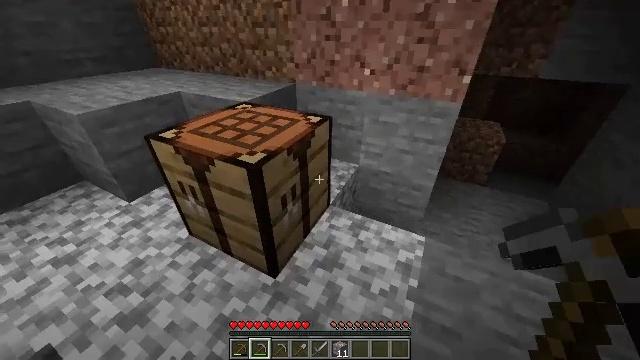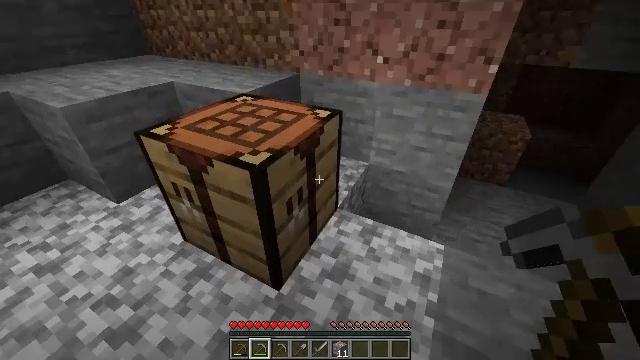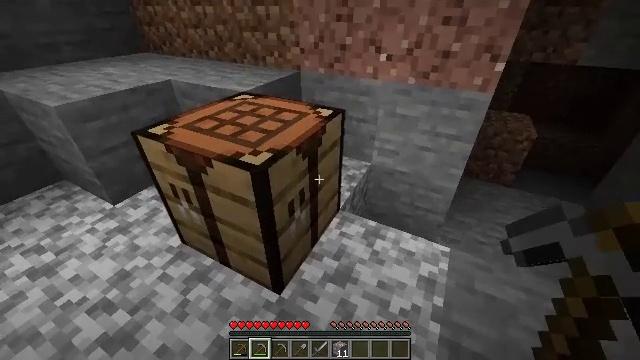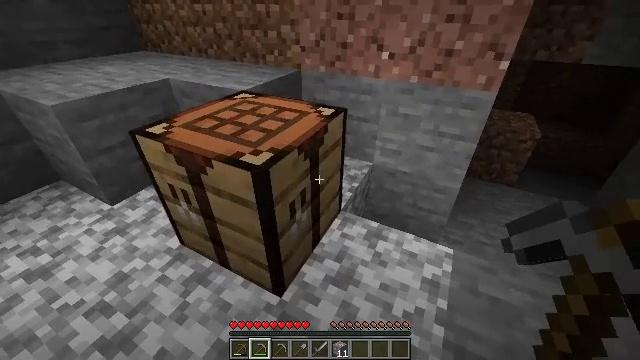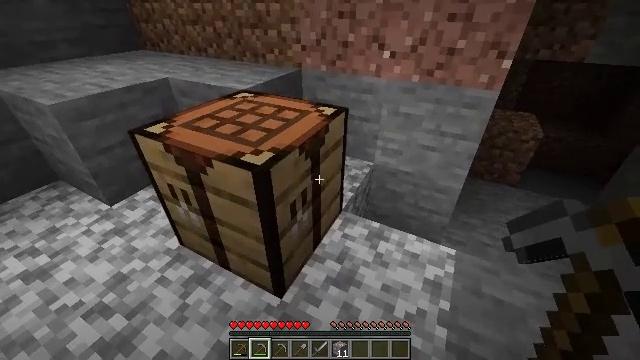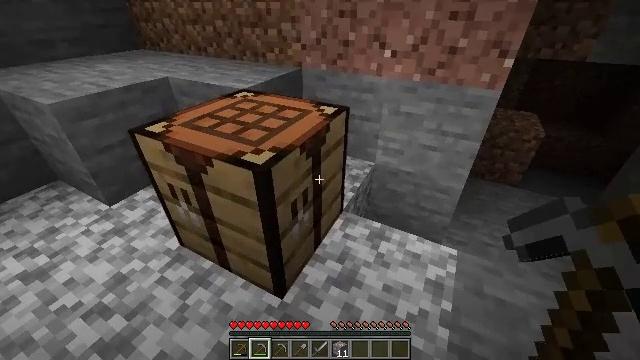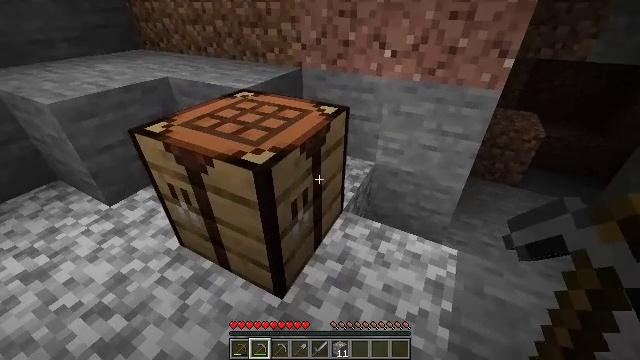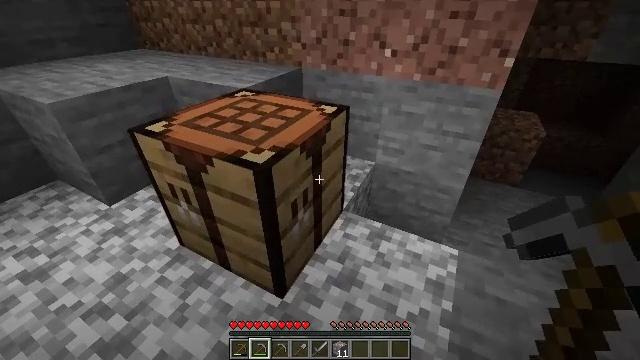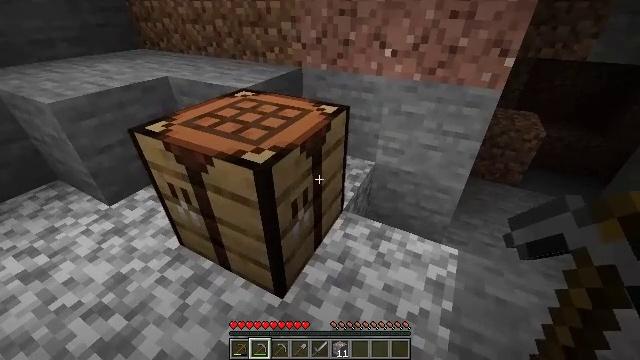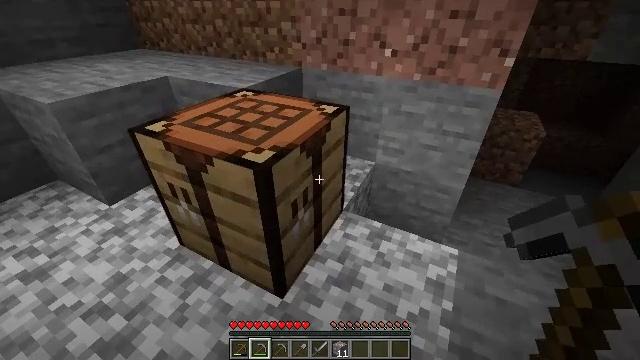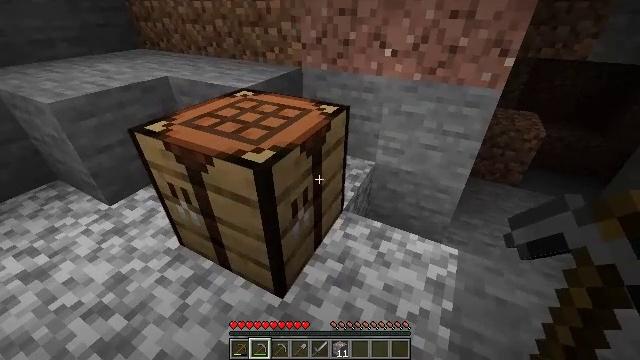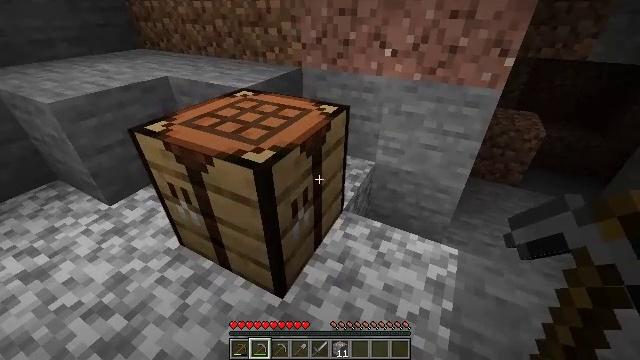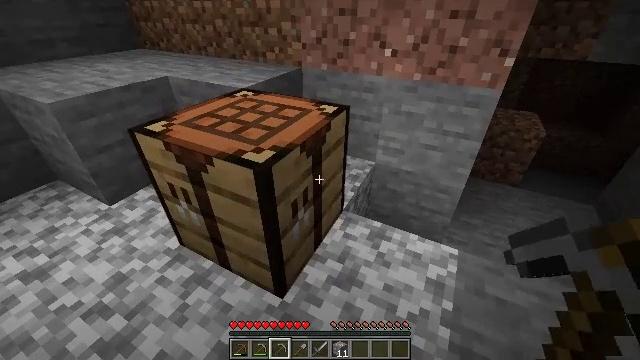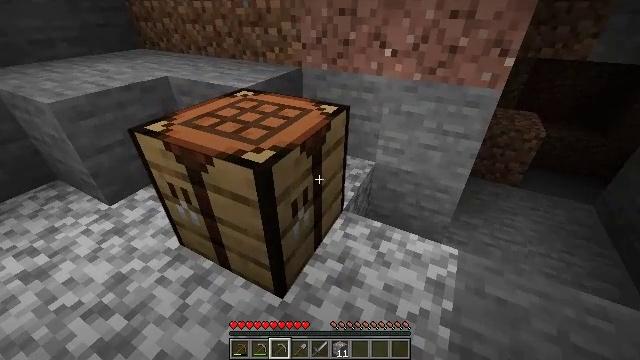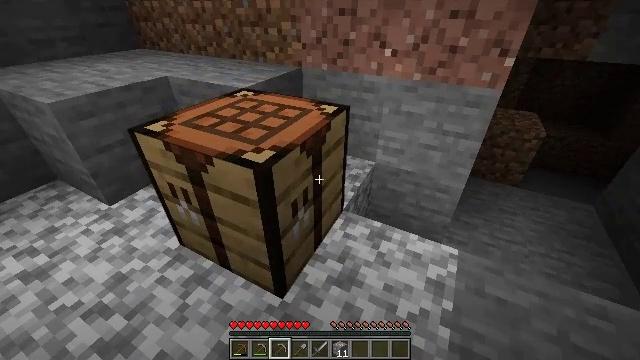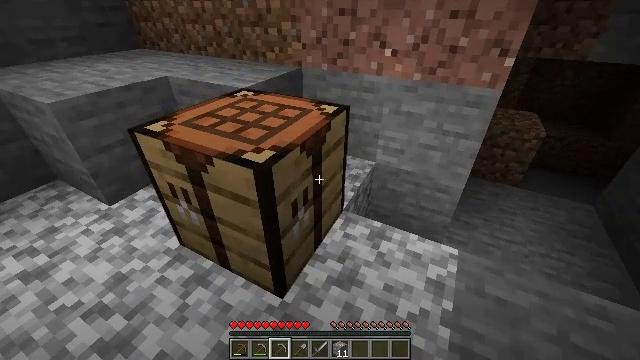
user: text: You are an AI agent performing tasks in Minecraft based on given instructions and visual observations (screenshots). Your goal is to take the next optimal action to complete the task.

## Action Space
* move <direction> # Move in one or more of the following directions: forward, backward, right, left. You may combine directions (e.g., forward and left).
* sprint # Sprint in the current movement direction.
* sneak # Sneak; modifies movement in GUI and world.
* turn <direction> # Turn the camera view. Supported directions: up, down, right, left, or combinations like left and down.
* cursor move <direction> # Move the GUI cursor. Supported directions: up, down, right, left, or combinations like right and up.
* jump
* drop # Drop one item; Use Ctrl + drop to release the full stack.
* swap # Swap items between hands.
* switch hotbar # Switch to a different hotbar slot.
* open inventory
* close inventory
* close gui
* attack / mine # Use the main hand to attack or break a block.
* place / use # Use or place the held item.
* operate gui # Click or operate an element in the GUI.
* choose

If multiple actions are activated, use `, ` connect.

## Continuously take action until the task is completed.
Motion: motion action
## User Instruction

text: Mine block crafting table.
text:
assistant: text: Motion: no_op
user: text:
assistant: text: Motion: no_op
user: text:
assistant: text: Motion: no_op
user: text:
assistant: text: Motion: no_op
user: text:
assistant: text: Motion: no_op
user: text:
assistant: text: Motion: no_op
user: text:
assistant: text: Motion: no_op
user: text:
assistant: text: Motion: no_op
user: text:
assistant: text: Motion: no_op
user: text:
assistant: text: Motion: no_op
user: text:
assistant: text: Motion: no_op
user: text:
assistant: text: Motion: no_op
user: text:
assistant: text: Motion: no_op
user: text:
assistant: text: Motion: no_op
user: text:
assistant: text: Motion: no_op
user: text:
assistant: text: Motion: no_op
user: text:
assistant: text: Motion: no_op
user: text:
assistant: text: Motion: no_op
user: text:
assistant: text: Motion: no_op
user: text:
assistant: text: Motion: no_op
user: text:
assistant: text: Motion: no_op
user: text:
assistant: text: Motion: no_op
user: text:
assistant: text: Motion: no_op
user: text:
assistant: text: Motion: no_op
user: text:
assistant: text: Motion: no_op
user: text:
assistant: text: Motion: no_op
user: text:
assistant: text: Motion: turn left
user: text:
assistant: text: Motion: turn left
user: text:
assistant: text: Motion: turn left
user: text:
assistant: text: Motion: turn left, attack / mine